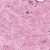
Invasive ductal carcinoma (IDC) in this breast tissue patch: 0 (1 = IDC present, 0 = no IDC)